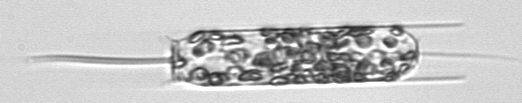
Label: Ditylum_brightwellii